Interaction volume radius: 5 \u00c5
Interaction volume height: 30 \u00c5
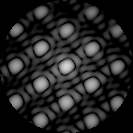
Disorder parameter: 0.05919